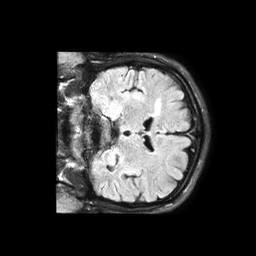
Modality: FLAIR
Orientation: coronal
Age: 38
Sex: male
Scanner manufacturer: philips
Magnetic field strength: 1.5 T
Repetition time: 6 s
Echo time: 0.1015 s